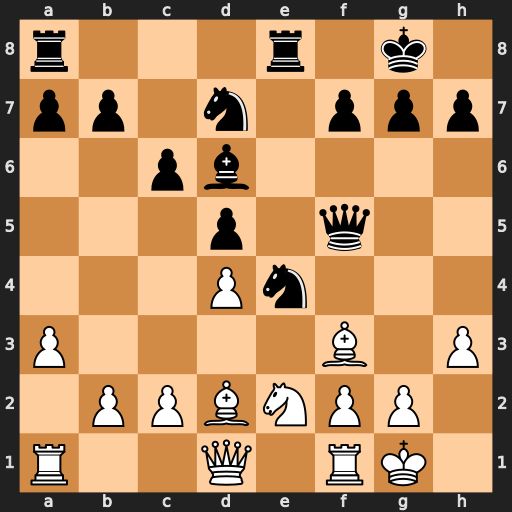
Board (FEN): r3r1k1/pp1n1ppp/2pb4/3p1q2/3Pn3/P4B1P/1PPBNPP1/R2Q1RK1
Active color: w
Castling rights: -
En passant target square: -
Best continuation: Bg4 Qg6 Bxd7 Re7 Bg4